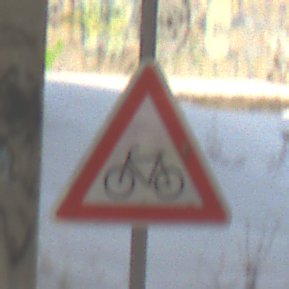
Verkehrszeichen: RadverkehrRechts
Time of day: MorningAfternoon
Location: Roofed (Suburban)
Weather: PartlyCloudy
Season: Winter
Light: Natural